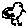
Label: bird